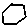
Label: hexagon